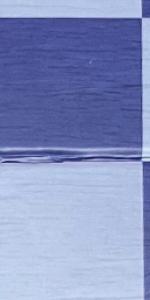
Label: Empty